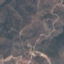
Land use / land cover class: HerbaceousVegetation